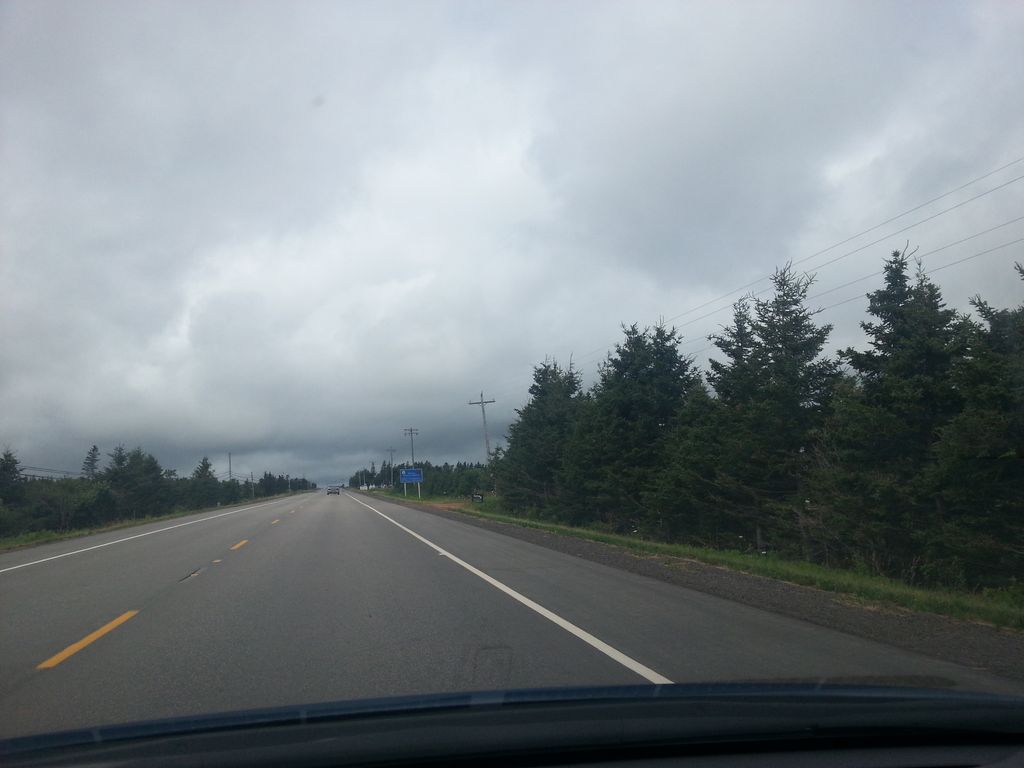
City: charlottetown